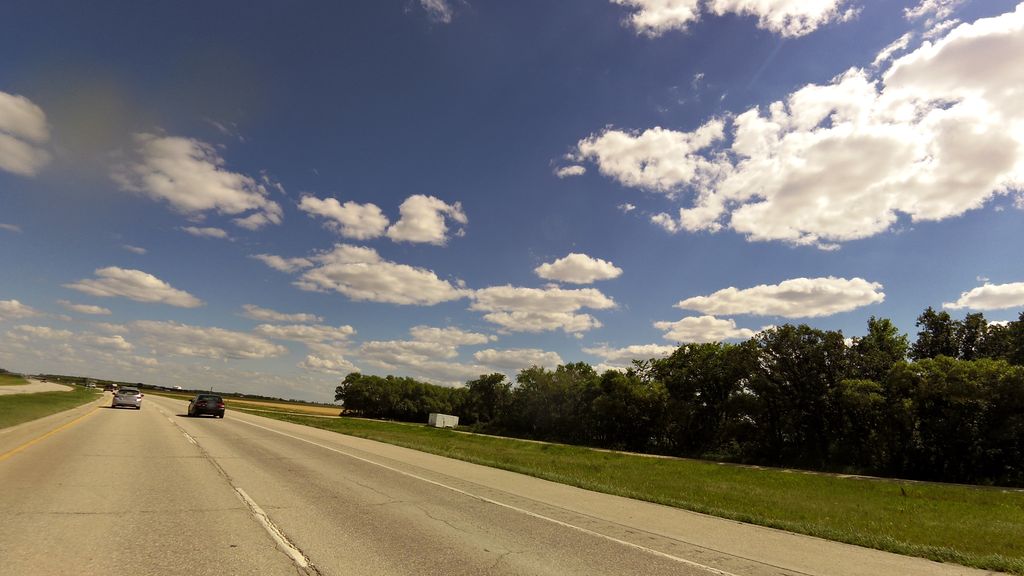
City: winnipeg